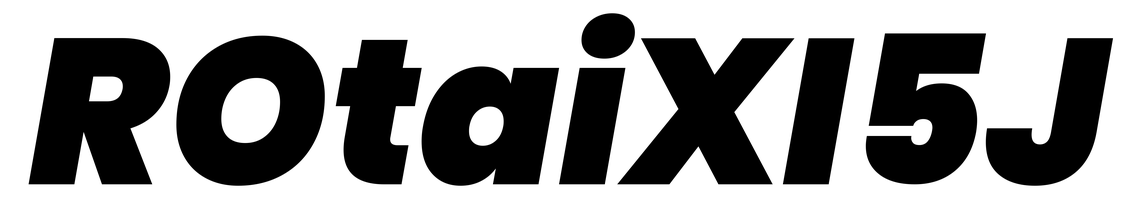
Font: Poppins-BlackItalic